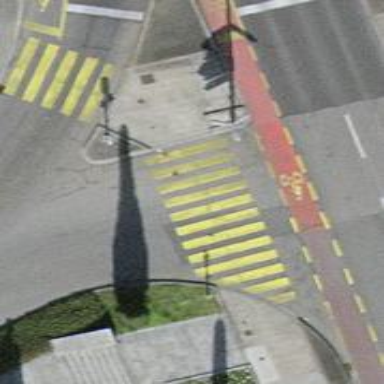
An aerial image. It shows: Crossing with traffic signals.